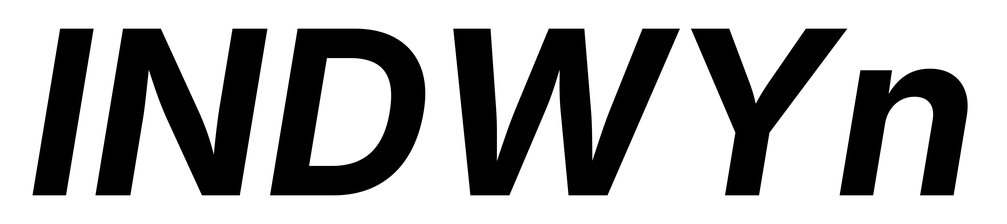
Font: Inter-Italic_Bold_Italic